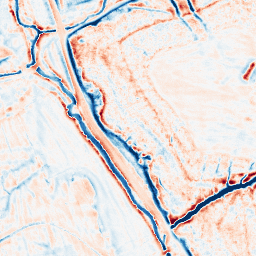
Category: edge_preserving
Decomposition family: bilateral
Decomposition parameters: d: 15
sigma_color: 75
sigma_space: 150
Upsampling method: quartic
Upsampling parameters: scale: 8
Upsampling scale: 8